Question: Can I use directed named association on component diagram to show fact that "sys A" sends data to "sys B"?
Example:

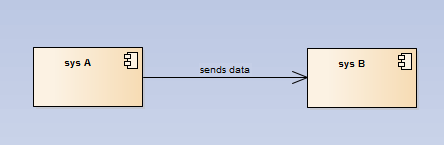
Answer: No, you should use general purpose instead, with optional title.

However, the title is not very common in this context. Better use some other diagrams (sequence for example) to show the communication details (e.g. open connection, send data, close connection, etc).
If there is a well defined interface between those systems, you can indicate that as well like this:

is used between two classes to show that their instances are potentially connected (again, not for data flow indication).